Field crop: maize
Growth stage: 2
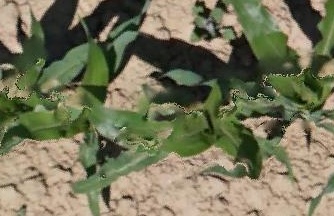
Species: maize